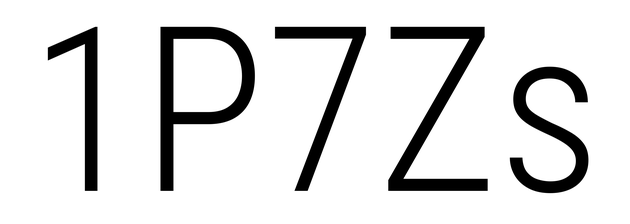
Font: Roboto_Condensed_Light